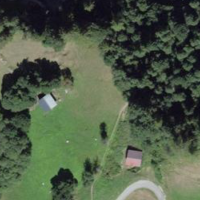
EUNIS habitat code: 24
Species observed at this site:
Carduus personata